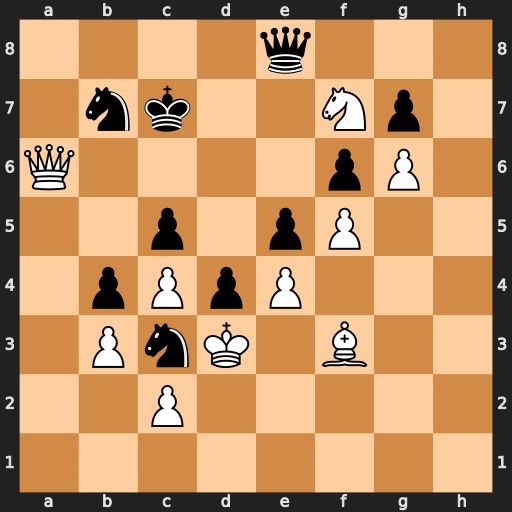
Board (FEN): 4q3/1nk2Np1/Q4pP1/2p1pP2/1pPpP3/1PnK1B2/2P5/8
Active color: w
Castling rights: -
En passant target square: -
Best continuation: Qxb7+ Kxb7 Nd6+ Kb6 Nxe8